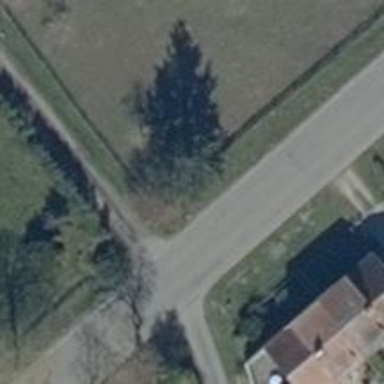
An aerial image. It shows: Driveway.